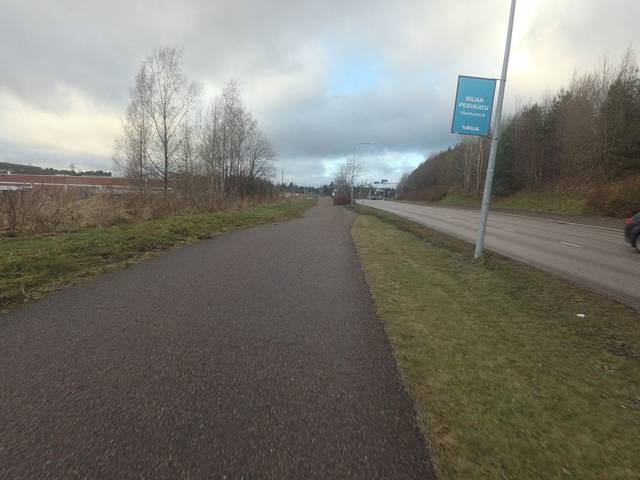
Region: Finland
Coordinates: 60.181, 24.758